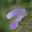
Label: 7